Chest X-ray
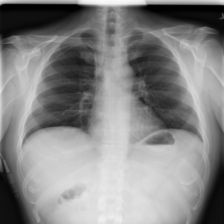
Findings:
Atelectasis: negative
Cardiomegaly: negative
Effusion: negative
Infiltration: negative
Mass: negative
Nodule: negative
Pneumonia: negative
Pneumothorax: negative
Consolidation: negative
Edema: negative
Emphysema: negative
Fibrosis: negative
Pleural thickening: negative
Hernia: negative